Question: I have png file that contents all images, but I can't load images that are beyond 1024*1024.
I tried to load images as texture:
'''
InputStream istr = CCDirector.sharedDirector().getActivity().getAssets().open(this.src + "balloon.png");
Bitmap mybit = BitmapFactory.decodeStream(istr);
istr.close();
CCTexture2D metexture = new CCTexture2D();
metexture.initWithImage(mybit);
for (int i = 0; i < 16; i++)
{
CCSpriteFrame myframe = CCSpriteFrame.frame(metexture, CGRect.make(0, i * 128, 80, 128), CGPoint.make(0, 0));
this.balloons_images.add(myframe);
}
'''
And as part of .plist
'''
CCSpriteFrameCache.sharedSpriteFrameCache().addSpriteFrames(this.src + "balloon.plist");
this.addChild(CCSprite.sprite(CCSpriteFrameCache.sharedSpriteFrameCache().spriteFrameByName("balloon_16.png")), 20);
...
<key>balloon_16.png</key>
<dict>
<key>frame</key>
<string>{{0,1920},{80,128}}</string>
<key>offset</key>
<string>{0,0}</string>
<key>rotated</key>
<false/>
<key>sourceColorRect</key>
<string>{{0,0},{80,128}}</string>
<key>sourceSize</key>
<string>{80,128}</string>
</dict>
...
'''
The result is the same. All images beyond 1024 look like stripes.

Is there any way to use images more than 1024*1024?
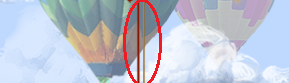
Answer: If you are not using library as jar file, then maybe if you change in class 'CCTexture2D.java' which is in a package 'org.cocos2d.opengl' in this line 'public static final int kMaxTextureSize = 1024;' value to more, for example to 2048, maybe it will be better.